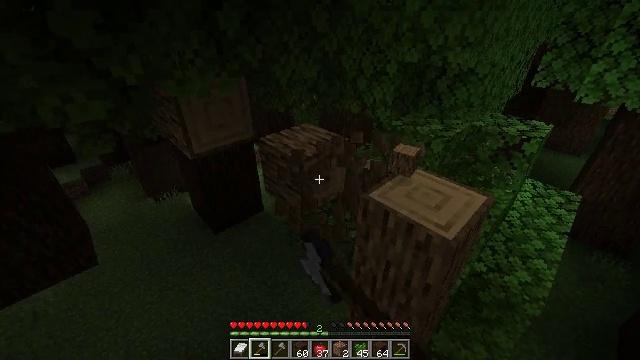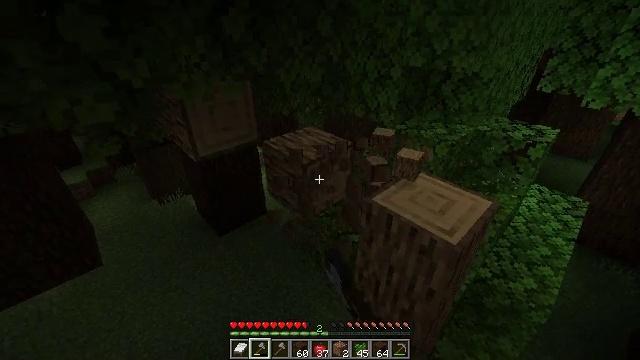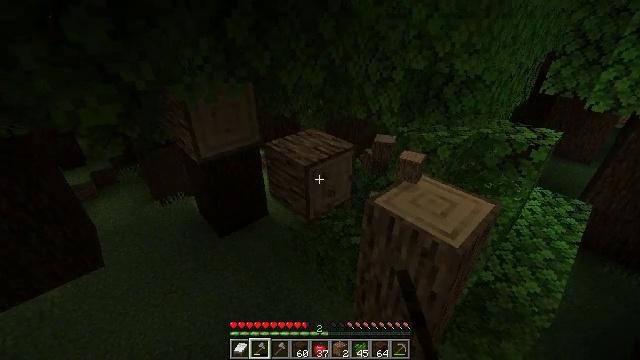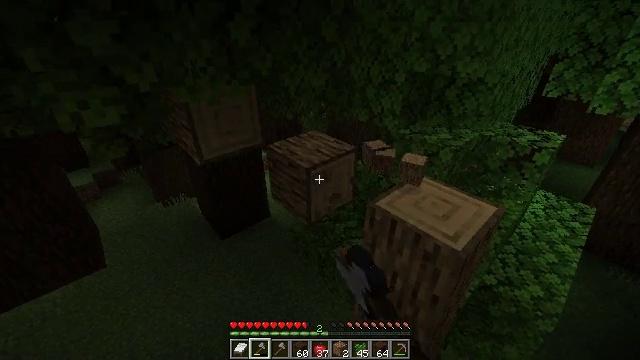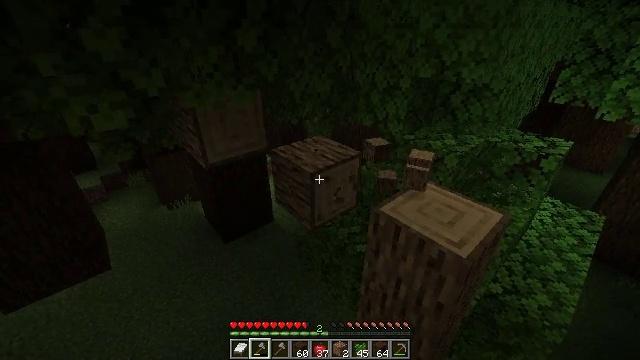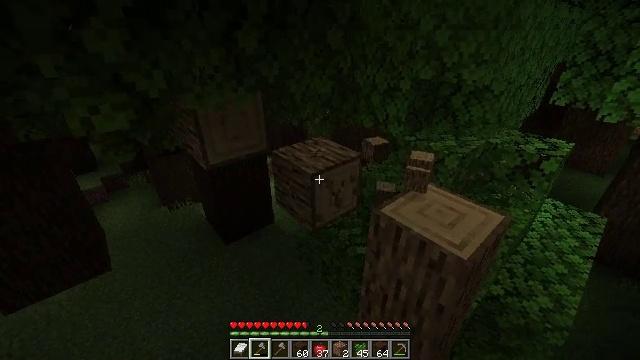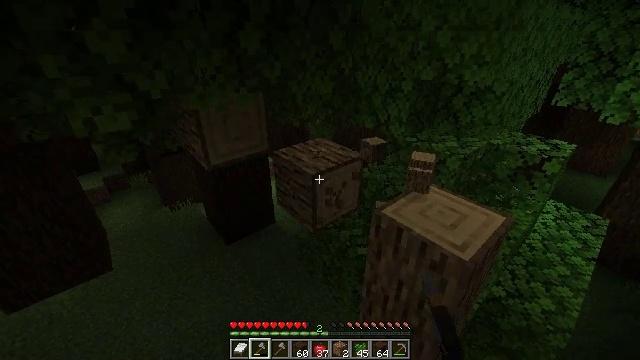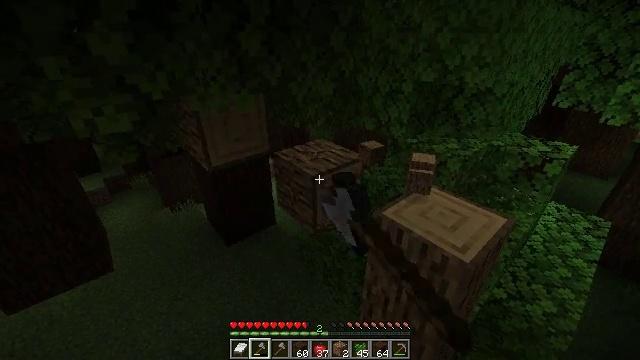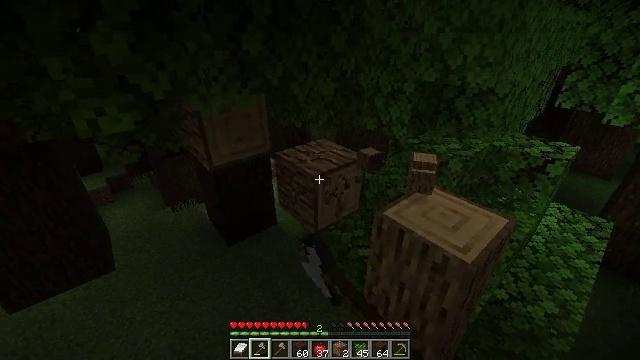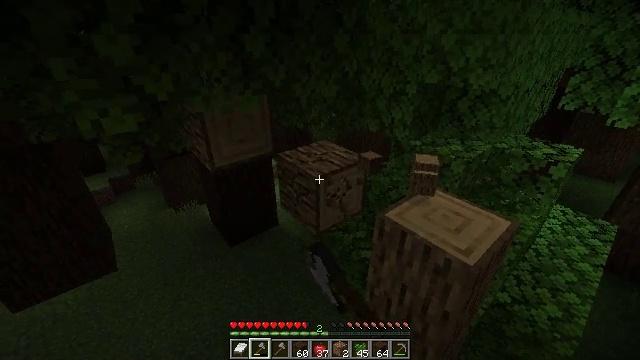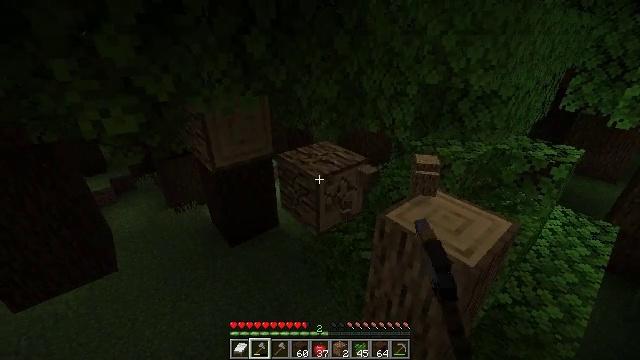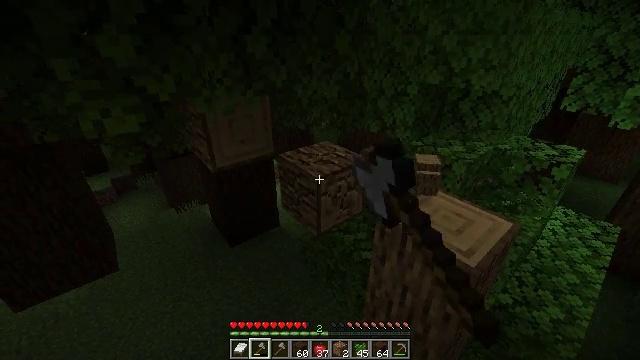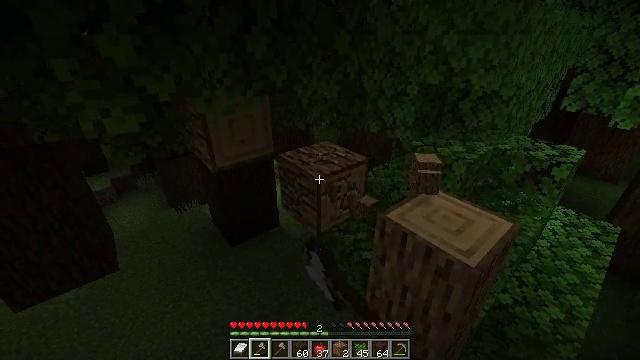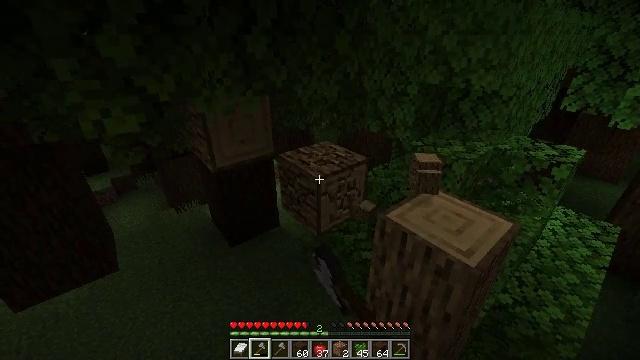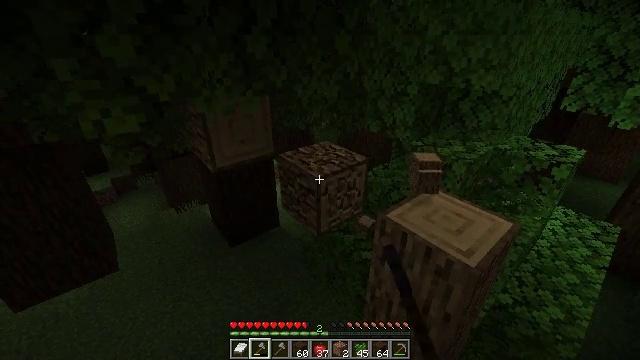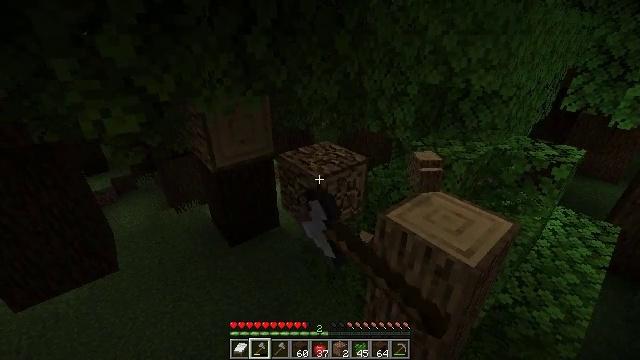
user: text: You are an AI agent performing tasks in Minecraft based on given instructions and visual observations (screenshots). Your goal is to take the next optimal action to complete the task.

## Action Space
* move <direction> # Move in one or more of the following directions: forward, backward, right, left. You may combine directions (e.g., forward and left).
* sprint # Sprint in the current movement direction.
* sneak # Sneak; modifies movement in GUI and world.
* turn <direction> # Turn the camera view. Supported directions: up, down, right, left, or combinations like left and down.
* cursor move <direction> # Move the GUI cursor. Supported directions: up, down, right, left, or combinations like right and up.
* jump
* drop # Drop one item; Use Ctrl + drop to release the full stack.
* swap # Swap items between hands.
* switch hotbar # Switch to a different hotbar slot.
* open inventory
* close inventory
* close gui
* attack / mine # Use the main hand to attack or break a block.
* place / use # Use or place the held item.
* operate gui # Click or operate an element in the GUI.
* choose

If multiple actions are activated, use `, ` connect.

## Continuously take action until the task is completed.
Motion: motion action
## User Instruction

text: Cut down the tree and harvest oak logs.
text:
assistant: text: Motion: attack / mine
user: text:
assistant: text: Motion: attack / mine
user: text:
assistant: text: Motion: attack / mine
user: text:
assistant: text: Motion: turn left and up, attack / mine
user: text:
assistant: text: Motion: attack / mine
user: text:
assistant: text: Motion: attack / mine
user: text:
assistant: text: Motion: attack / mine
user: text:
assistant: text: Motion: attack / mine
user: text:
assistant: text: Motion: attack / mine
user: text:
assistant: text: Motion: attack / mine
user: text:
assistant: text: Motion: attack / mine
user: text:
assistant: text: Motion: attack / mine
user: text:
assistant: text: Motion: attack / mine
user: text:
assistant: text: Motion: attack / mine
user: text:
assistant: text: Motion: attack / mine
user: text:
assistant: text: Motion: attack / mine
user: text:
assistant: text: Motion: attack / mine
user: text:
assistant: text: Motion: sneak, attack / mine
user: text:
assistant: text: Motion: sneak, attack / mine
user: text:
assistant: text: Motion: sneak, turn left
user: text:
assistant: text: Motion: move forward and move left, sneak, turn left
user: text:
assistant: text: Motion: move forward and move left, sneak, turn left
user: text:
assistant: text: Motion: move forward and move left, sneak, turn left
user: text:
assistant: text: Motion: move forward and move left, sneak, turn left
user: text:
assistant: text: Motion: move forward and move left, sneak, turn left and up
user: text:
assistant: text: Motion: move forward and move left, sneak, turn up
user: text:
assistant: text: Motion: move forward and move left, sneak, turn up
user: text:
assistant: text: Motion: move forward and move left, sneak, turn up
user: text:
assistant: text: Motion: move forward, sneak, turn up
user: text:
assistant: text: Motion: move forward, sneak, turn left and up